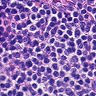
Metastatic tissue present: no